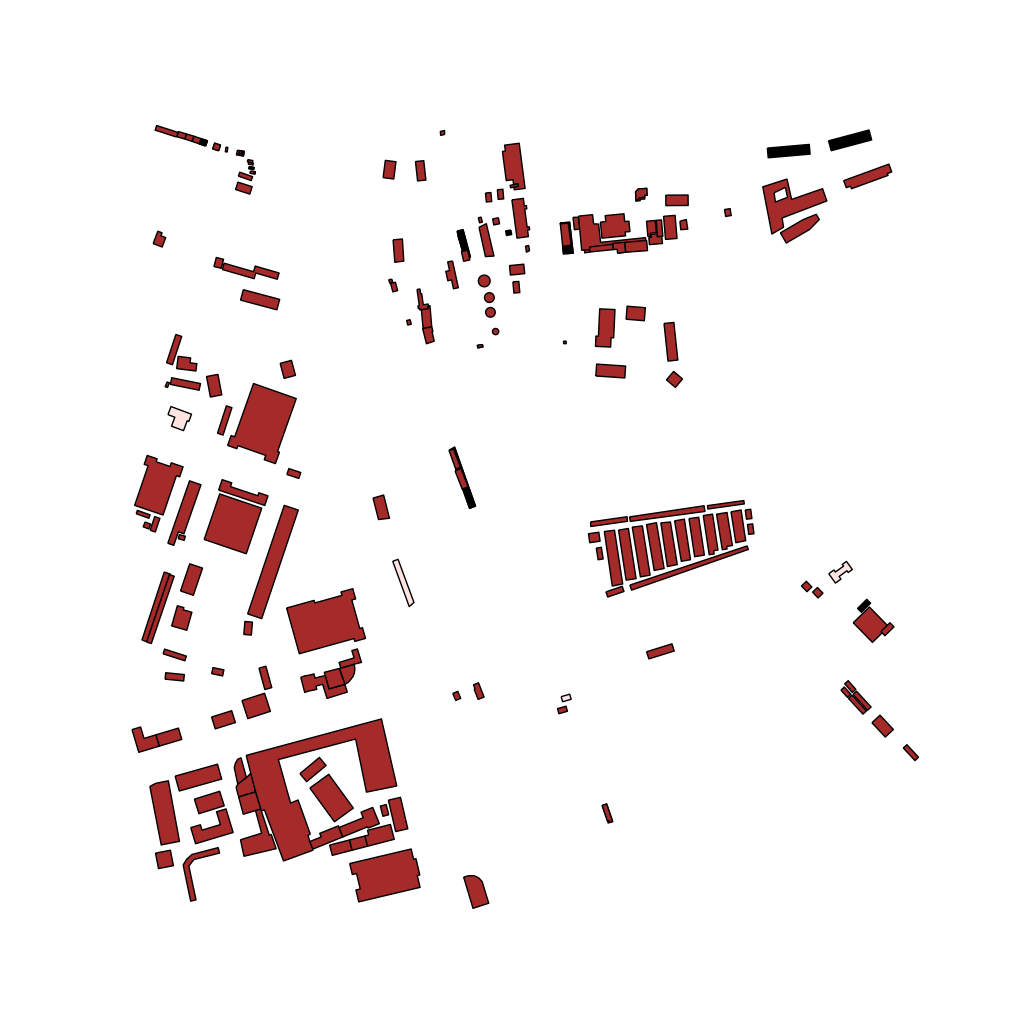
Tags: overhead vector_map, business, industrial, recreation, residential, special, soviet, individual_rise, low_rise, density_1, Building, Facility, Gas, 1.0 km²